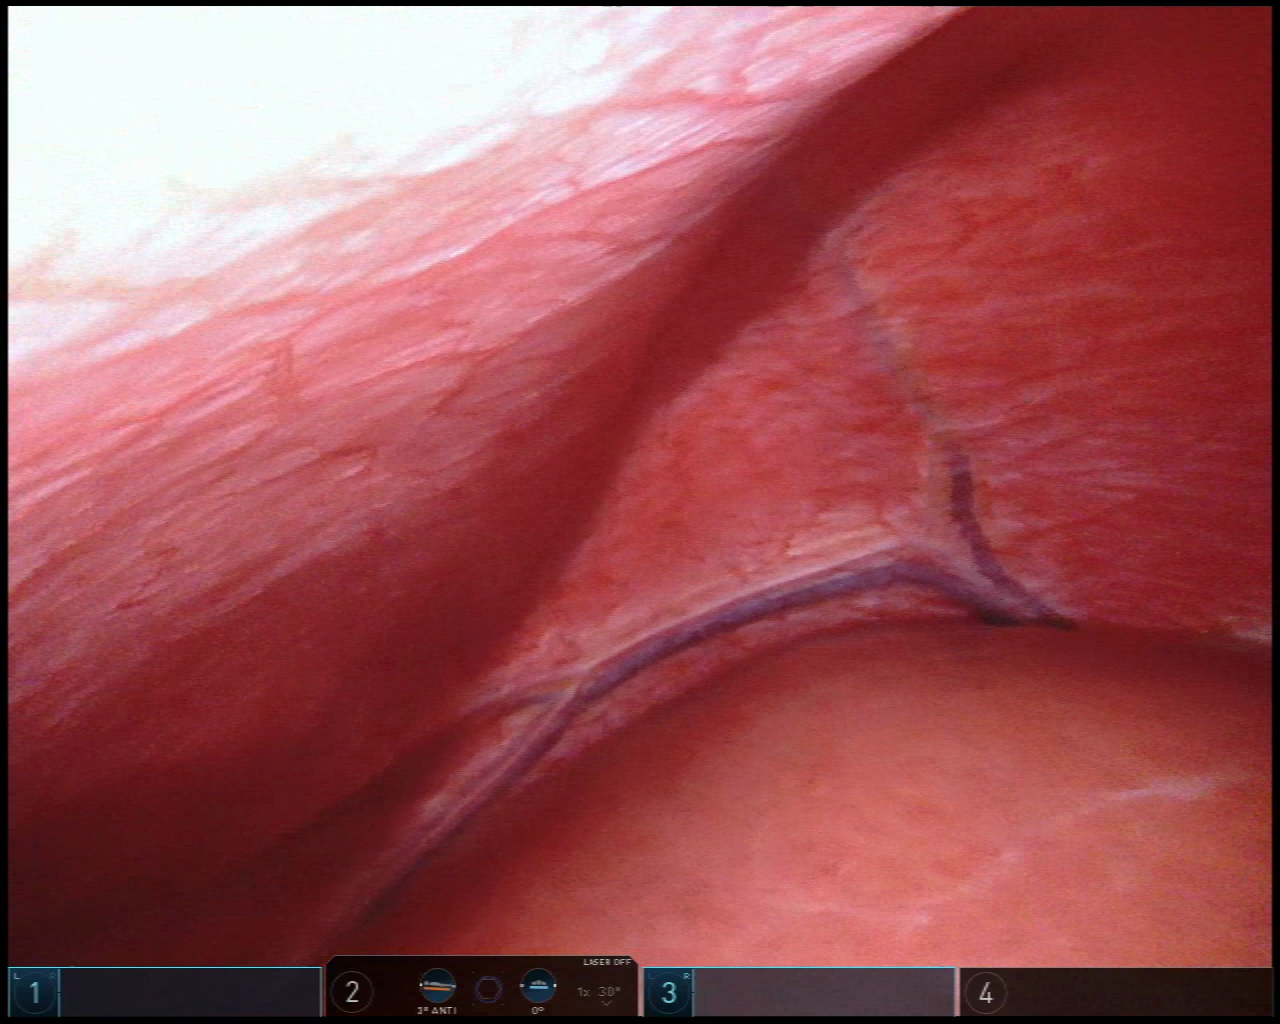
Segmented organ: liver
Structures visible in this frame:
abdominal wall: yes
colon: no
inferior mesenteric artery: no
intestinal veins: no
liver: yes
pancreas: no
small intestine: no
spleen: no
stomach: no
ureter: no
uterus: no
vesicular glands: no